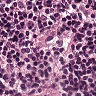
Metastatic tissue present: no